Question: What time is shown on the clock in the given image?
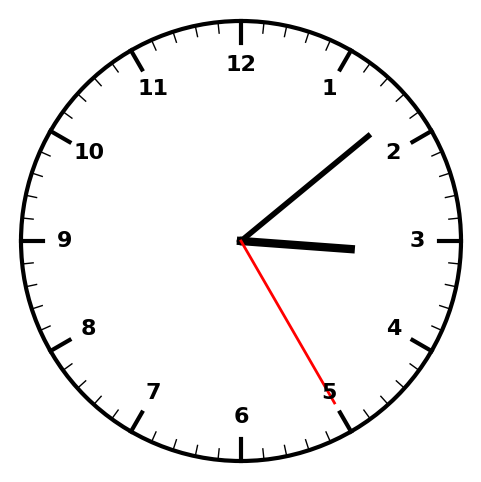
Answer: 03:08:25